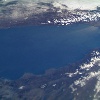
Label: water